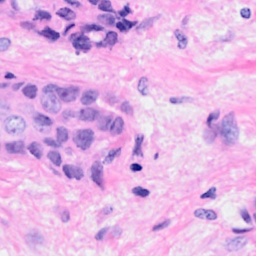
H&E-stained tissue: Breast